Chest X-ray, PA view. Patient: 63 years old, sex M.
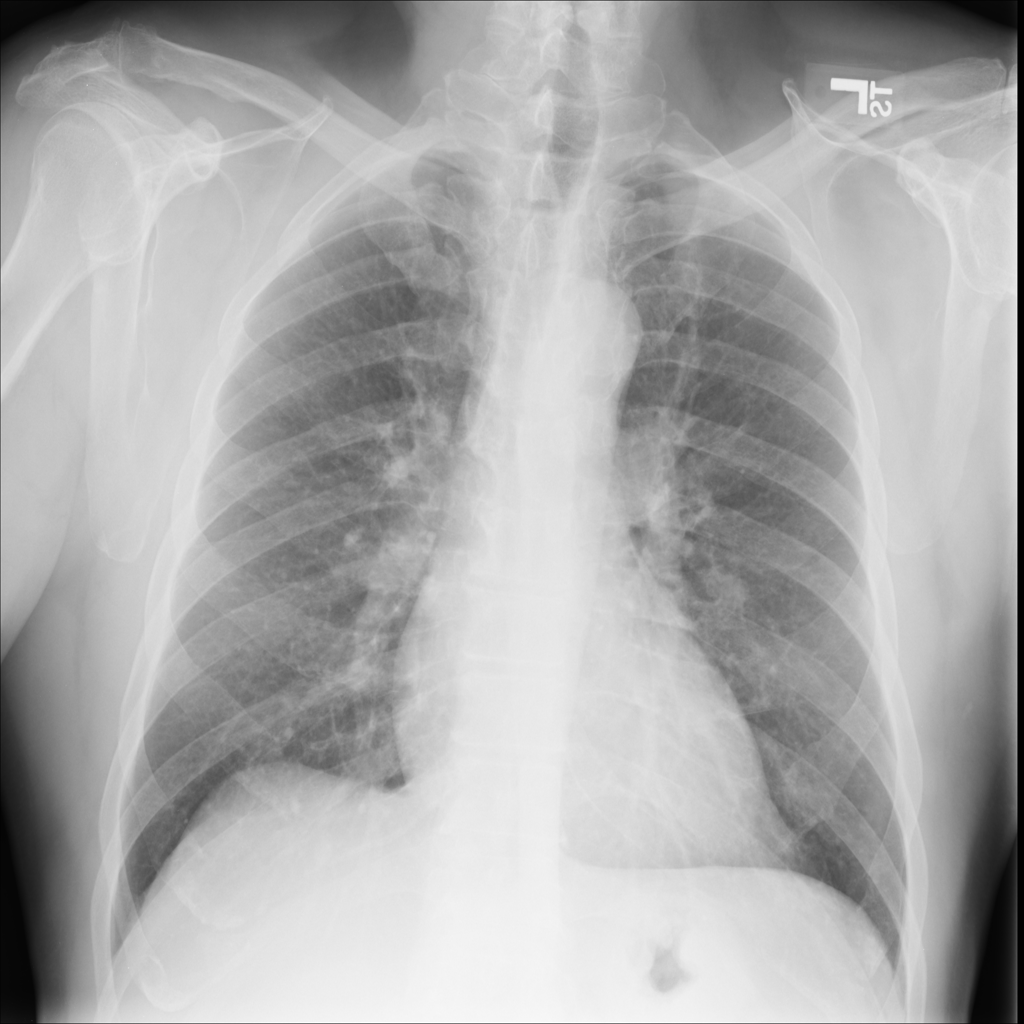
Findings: No Finding